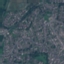
Land use / land cover: Residential